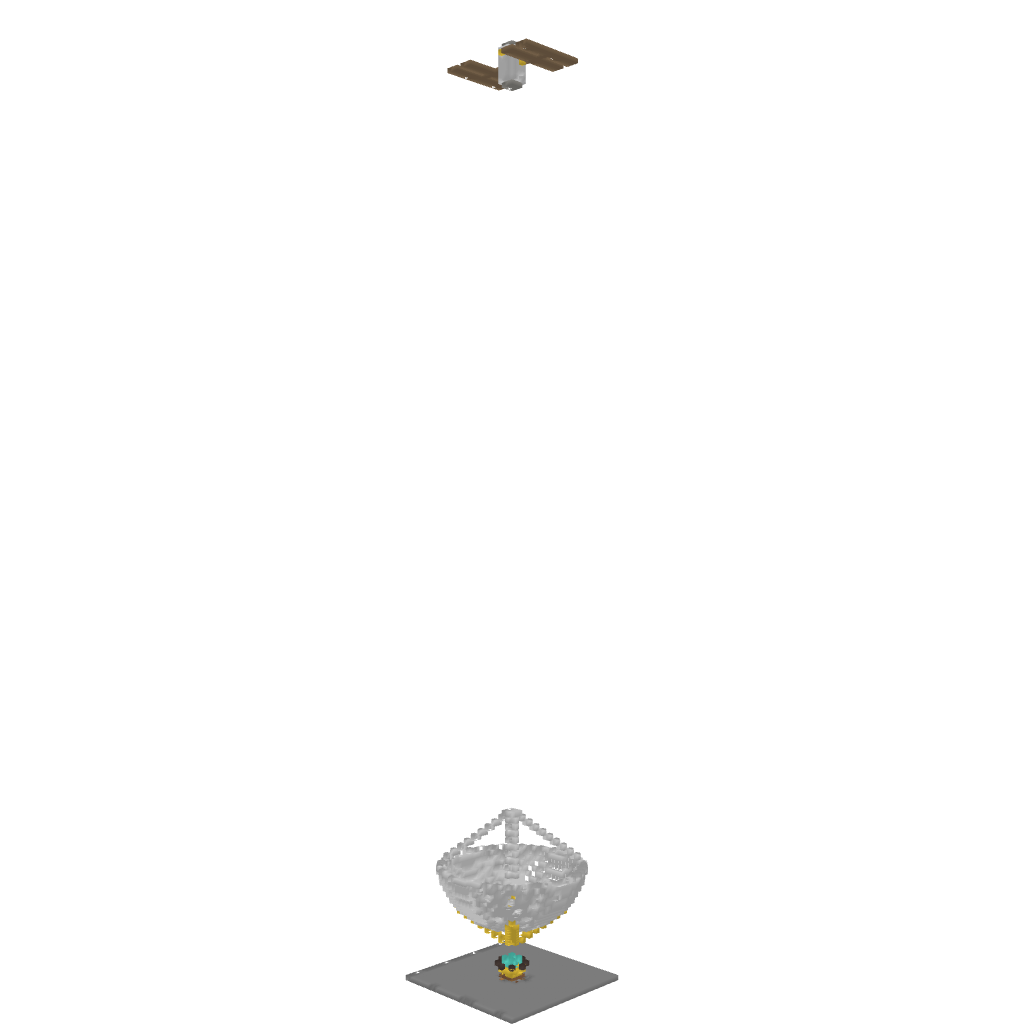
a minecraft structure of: Weather Control Satellite Dish